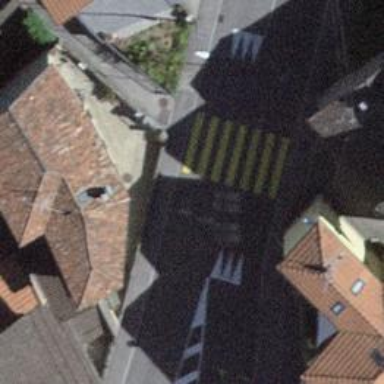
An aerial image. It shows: Zebra crossing on the road.